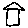
Label: house